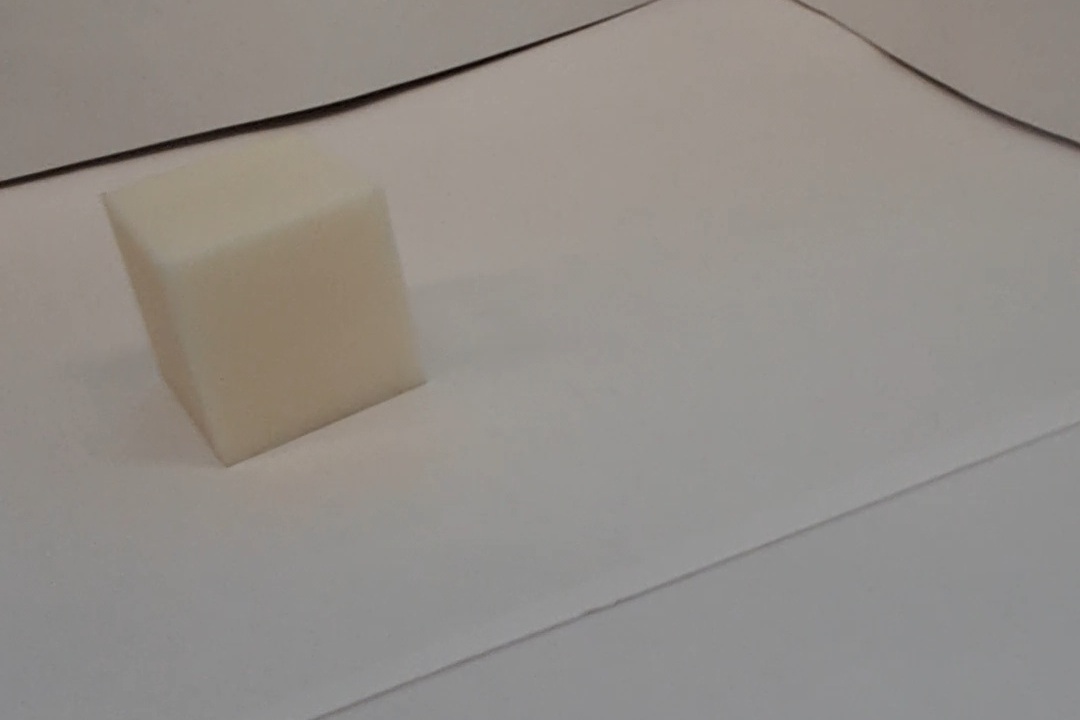
Label: Cuboid